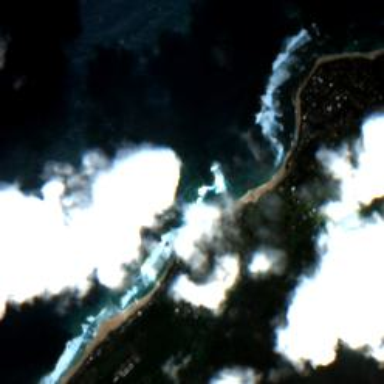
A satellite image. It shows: Sandy beach where swimming and surfing are popular sports.